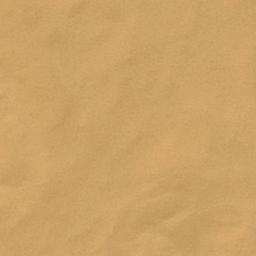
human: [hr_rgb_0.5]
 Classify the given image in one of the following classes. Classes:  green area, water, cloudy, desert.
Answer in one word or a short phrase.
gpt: desert